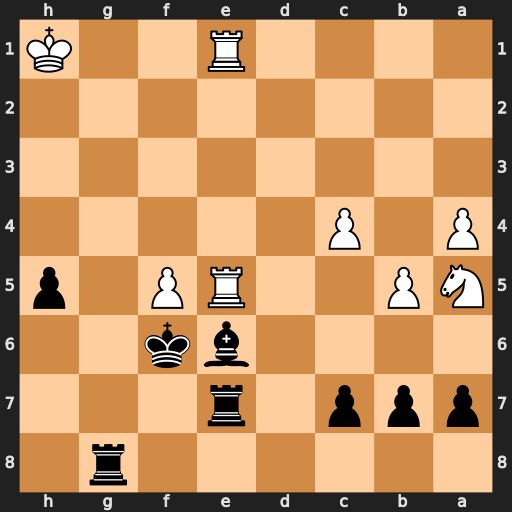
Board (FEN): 6r1/ppp1r3/4bk2/NP2RP1p/P1P5/8/8/4R2K
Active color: b
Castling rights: -
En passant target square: -
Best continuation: Bd5+ Rxd5 Rxe1+